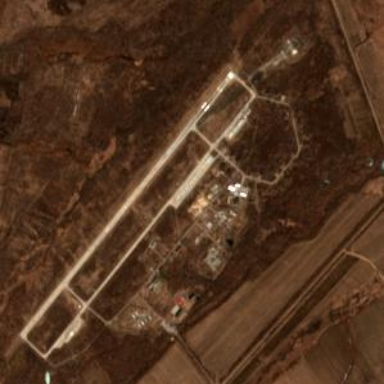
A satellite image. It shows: Military airfield located within aerodrome.